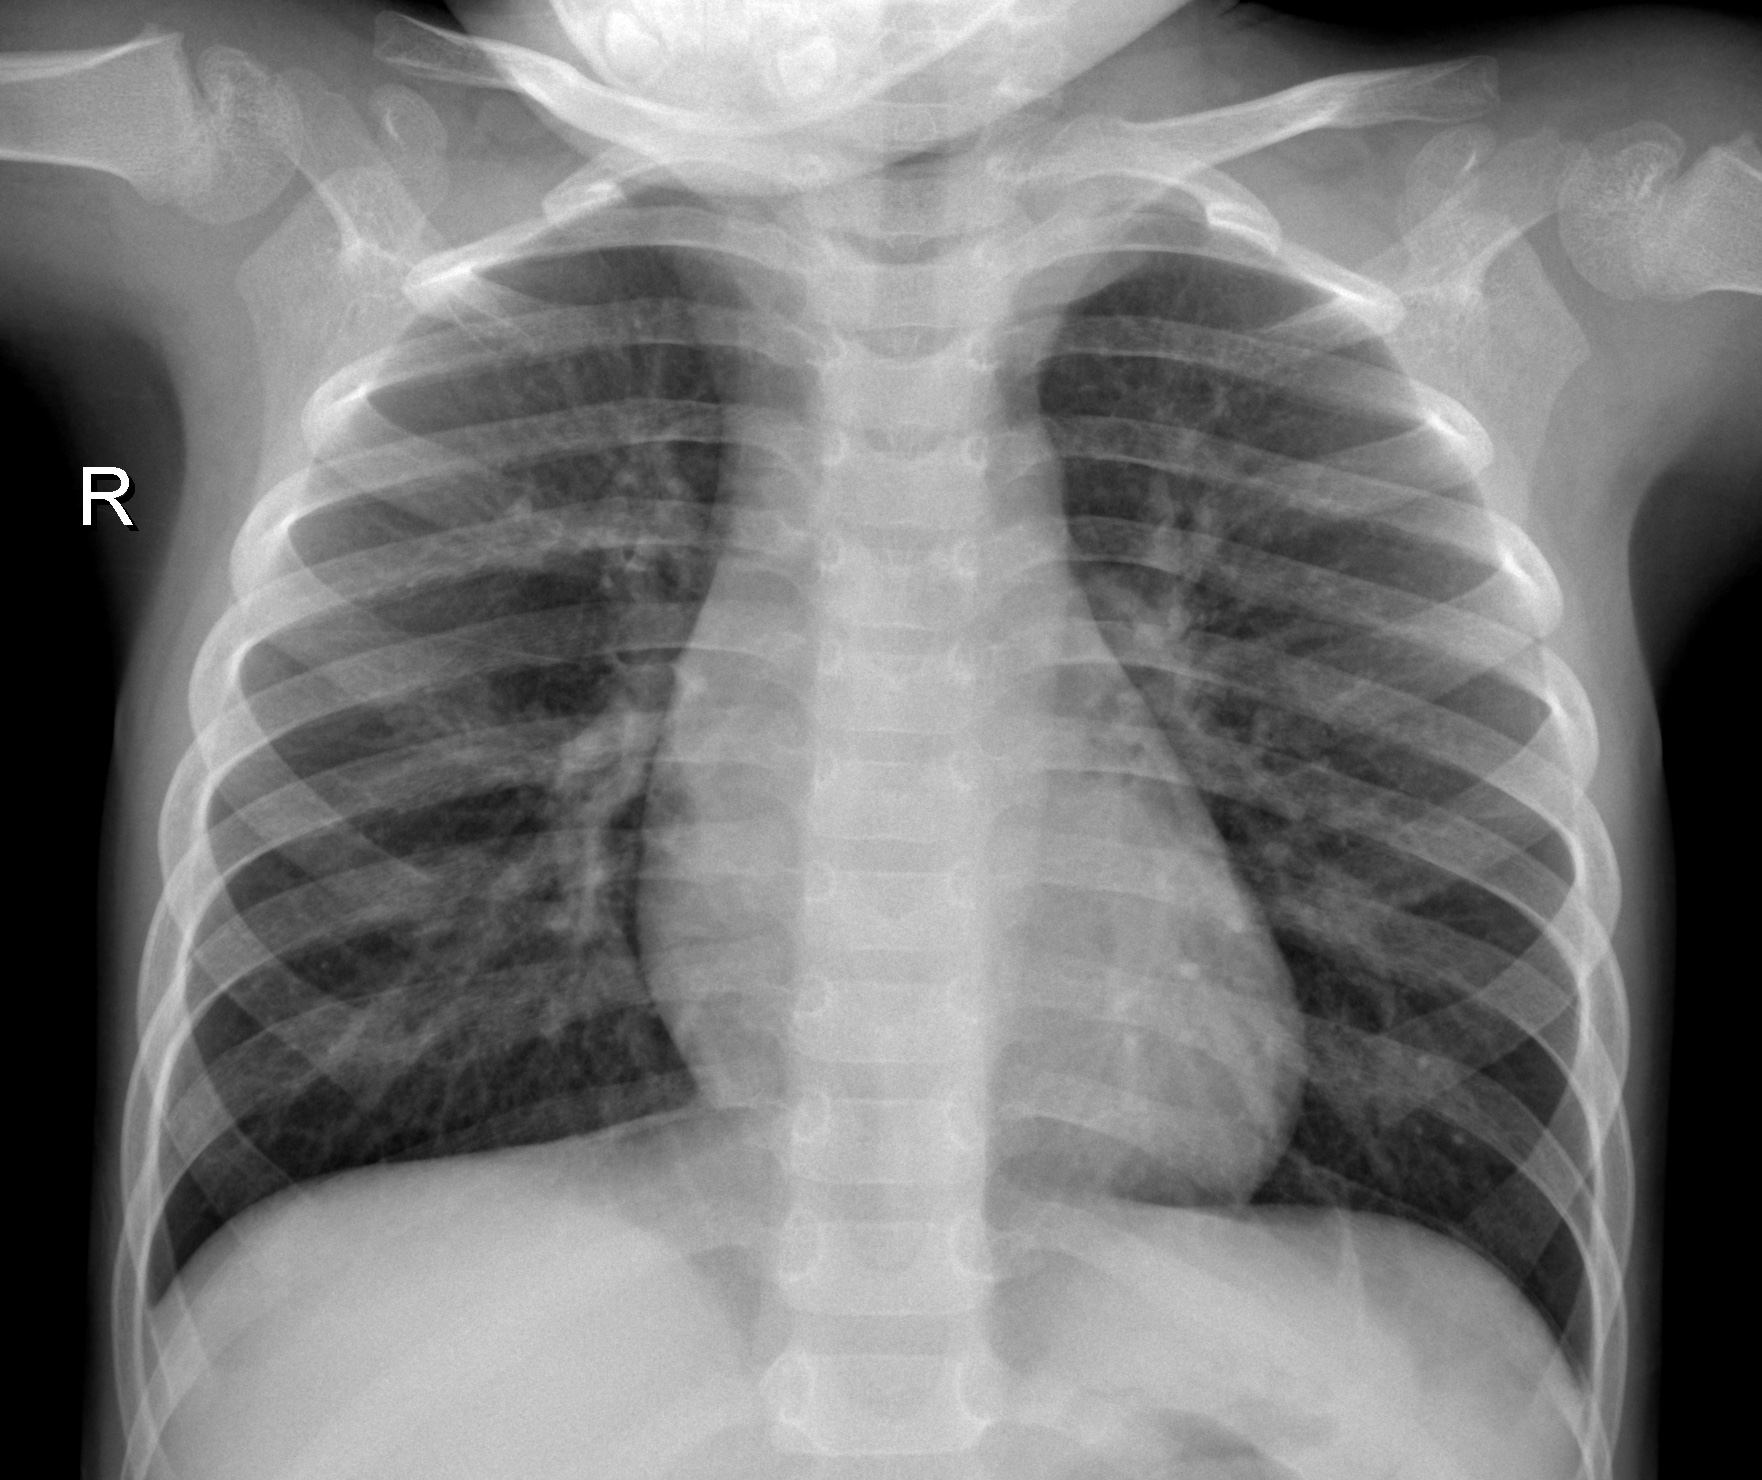
Diagnosis: NORMAL